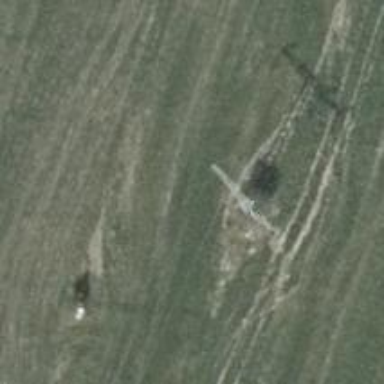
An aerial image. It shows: Power tower.